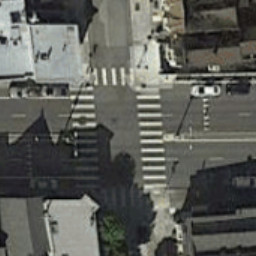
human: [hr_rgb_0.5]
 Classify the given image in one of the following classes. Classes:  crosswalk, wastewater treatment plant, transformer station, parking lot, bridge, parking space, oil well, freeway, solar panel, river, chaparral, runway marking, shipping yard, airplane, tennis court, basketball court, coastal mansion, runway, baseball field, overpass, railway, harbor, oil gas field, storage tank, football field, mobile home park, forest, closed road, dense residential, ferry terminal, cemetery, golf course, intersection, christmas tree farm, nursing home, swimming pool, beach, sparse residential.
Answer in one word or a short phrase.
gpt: crosswalk